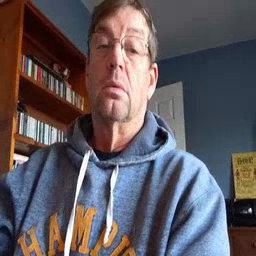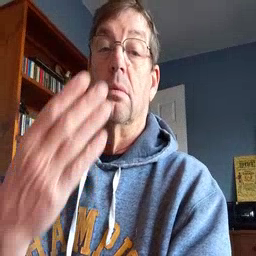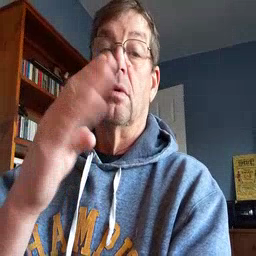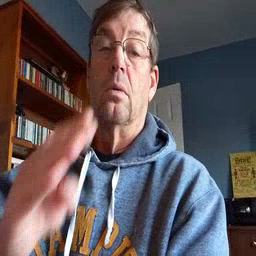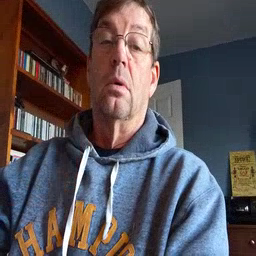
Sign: blue